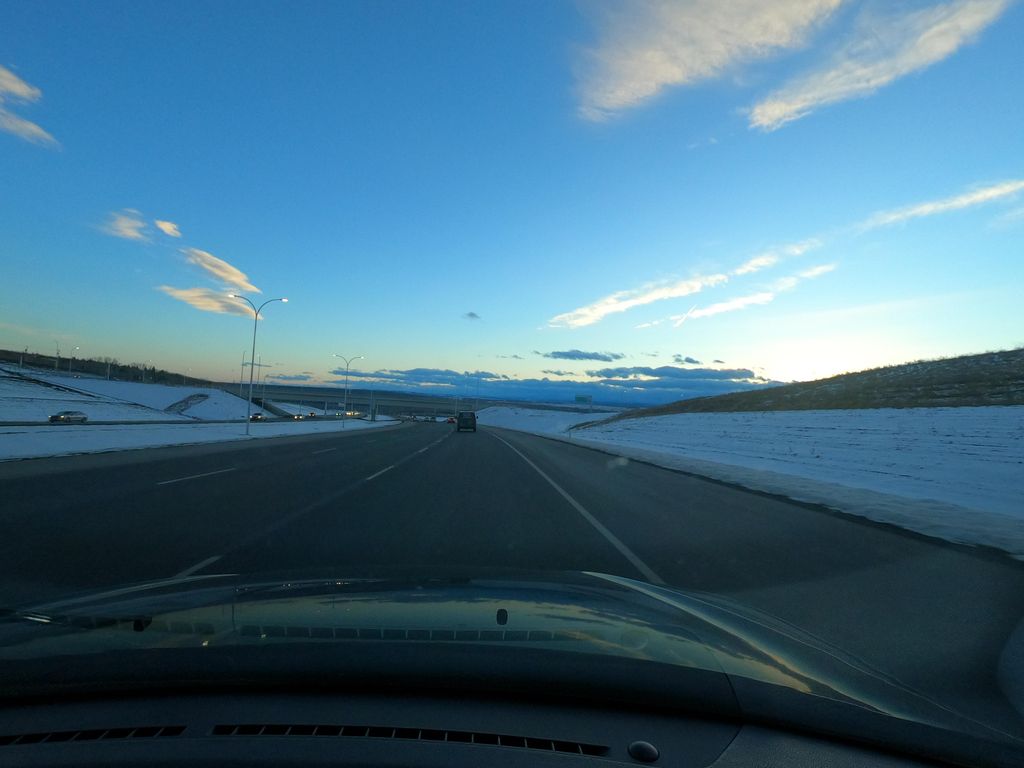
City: calgary